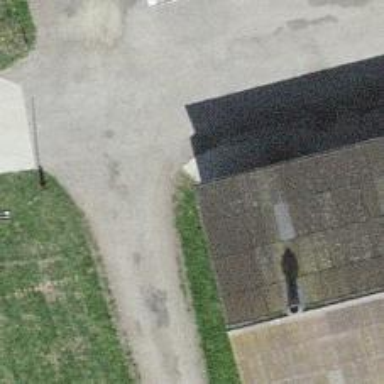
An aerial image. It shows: Farm shop.